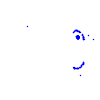
Particle: kaon